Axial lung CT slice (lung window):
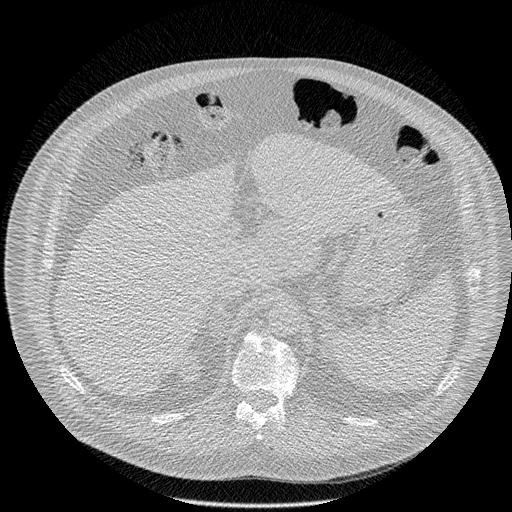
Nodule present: no